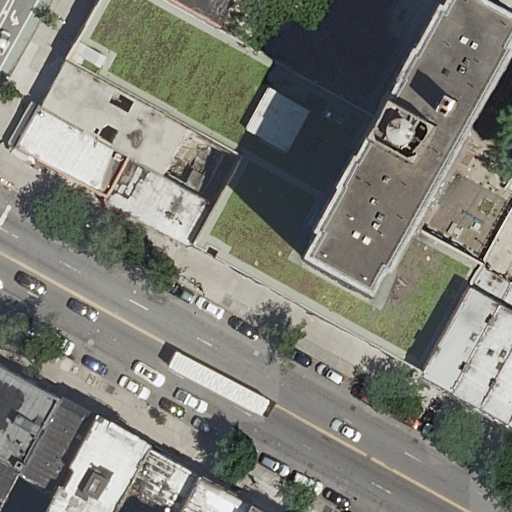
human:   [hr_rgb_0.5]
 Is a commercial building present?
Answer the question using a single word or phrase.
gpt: no

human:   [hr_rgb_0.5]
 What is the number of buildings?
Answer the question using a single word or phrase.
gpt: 15

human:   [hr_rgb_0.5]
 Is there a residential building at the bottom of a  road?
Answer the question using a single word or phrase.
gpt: yes

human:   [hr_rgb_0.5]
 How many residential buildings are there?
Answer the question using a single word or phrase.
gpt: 15

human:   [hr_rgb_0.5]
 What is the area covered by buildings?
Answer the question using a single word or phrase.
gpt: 3069m2

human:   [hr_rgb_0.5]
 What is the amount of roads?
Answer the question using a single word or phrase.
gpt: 2

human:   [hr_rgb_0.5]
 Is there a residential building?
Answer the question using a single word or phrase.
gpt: yes

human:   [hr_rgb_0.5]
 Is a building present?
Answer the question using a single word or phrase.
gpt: yes

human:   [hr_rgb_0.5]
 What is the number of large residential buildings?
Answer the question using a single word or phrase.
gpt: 1

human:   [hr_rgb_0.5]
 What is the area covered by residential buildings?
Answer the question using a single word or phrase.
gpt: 3069m2

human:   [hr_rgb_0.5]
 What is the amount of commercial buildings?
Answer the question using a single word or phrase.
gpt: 0

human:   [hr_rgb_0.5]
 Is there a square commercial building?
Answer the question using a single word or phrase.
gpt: no

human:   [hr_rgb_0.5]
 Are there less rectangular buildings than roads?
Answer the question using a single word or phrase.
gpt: no

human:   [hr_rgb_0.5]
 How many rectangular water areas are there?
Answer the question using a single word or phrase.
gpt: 0

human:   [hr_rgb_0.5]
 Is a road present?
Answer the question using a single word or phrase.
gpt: yes

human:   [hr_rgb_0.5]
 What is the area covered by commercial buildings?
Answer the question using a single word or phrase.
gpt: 0m2

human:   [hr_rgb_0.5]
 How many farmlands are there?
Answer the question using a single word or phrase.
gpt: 0

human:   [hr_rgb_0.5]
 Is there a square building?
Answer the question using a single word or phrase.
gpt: no

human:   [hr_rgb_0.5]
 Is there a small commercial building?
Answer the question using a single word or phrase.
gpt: no

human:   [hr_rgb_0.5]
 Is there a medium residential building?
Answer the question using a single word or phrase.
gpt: yes

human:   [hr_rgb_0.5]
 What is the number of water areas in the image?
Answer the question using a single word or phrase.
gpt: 0

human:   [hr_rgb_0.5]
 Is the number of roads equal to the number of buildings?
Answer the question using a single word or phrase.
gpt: no

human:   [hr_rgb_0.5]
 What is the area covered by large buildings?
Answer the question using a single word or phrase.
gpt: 527m2

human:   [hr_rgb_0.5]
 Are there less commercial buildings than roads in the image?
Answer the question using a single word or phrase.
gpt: yes

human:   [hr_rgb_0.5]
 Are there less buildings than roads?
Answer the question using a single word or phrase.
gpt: no

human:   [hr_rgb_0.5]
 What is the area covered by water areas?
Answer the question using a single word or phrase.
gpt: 0m2

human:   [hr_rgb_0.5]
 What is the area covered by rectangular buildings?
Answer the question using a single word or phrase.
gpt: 1974m2

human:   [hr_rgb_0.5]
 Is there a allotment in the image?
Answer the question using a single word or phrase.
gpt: no

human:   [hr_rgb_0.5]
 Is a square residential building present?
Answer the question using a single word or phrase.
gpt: no

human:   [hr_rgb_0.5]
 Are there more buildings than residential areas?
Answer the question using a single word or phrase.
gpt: yes

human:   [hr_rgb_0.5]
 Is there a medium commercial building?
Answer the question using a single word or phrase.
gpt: no

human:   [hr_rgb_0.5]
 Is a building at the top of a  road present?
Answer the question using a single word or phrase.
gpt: yes

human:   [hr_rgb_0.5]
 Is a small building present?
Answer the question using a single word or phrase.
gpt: yes

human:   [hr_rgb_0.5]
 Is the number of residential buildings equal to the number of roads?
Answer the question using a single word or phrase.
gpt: no

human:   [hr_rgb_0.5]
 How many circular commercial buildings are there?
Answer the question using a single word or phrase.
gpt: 0

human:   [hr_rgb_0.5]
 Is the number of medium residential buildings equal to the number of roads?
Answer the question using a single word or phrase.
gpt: no

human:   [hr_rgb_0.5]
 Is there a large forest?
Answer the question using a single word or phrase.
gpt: no

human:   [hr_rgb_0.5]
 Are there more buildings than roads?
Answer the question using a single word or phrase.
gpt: yes

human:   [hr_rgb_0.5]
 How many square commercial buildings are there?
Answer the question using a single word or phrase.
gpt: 0

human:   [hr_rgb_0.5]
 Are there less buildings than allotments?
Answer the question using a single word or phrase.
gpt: no

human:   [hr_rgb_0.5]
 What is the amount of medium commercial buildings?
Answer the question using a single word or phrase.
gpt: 0

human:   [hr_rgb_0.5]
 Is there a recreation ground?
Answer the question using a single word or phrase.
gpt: no

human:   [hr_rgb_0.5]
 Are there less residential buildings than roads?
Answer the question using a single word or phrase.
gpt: no

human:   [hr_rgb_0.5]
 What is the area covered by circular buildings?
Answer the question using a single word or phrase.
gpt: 0m2

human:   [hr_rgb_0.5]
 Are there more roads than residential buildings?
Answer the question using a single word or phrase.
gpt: no

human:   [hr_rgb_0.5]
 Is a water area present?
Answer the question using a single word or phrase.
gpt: no

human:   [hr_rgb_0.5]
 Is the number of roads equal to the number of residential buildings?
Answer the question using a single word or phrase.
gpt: no

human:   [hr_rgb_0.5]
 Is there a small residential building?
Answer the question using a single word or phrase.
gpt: yes

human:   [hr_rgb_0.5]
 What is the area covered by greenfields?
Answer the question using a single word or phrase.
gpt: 0m2

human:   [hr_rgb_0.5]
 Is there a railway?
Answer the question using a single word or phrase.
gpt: no

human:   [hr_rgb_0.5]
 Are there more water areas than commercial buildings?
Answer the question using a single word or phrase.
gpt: no

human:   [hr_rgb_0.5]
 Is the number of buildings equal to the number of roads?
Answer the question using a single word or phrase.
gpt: no

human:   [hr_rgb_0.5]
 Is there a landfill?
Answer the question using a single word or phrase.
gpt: no

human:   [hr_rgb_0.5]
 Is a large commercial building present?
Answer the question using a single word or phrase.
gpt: no

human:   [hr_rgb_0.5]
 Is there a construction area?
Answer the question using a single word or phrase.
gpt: no

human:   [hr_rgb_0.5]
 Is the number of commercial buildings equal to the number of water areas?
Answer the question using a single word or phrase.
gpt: yes

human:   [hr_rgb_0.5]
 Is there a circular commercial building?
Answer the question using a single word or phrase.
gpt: no

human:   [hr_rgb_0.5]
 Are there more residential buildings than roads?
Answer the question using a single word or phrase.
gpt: yes

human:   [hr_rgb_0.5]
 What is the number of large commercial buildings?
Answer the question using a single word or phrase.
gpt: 0

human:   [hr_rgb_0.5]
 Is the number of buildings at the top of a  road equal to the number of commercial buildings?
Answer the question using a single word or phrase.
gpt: no

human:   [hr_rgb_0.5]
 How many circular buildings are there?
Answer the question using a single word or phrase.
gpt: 0

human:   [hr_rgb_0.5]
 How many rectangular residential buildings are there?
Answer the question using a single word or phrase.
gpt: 11

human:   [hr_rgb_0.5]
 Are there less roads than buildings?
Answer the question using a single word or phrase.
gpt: yes

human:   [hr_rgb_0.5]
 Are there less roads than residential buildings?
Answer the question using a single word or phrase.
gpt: yes